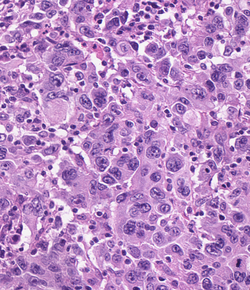
Tumor epithelial tissue: yes
Tumor-associated stroma tissue: no
Normal tissue: no